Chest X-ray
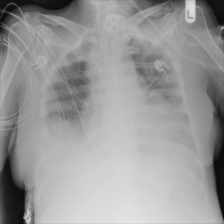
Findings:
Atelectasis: negative
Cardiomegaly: negative
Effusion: positive
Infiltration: positive
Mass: negative
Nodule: negative
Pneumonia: negative
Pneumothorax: negative
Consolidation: negative
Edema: negative
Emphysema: negative
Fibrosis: negative
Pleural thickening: negative
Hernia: negative